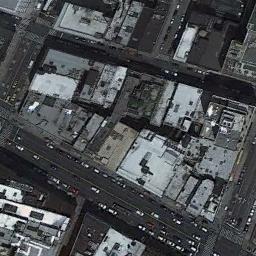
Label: commercial_area